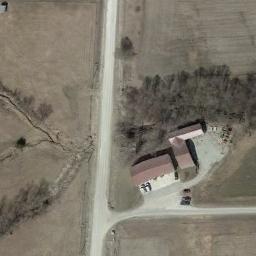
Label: sparse_residential